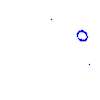
Particle: kaon